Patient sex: M
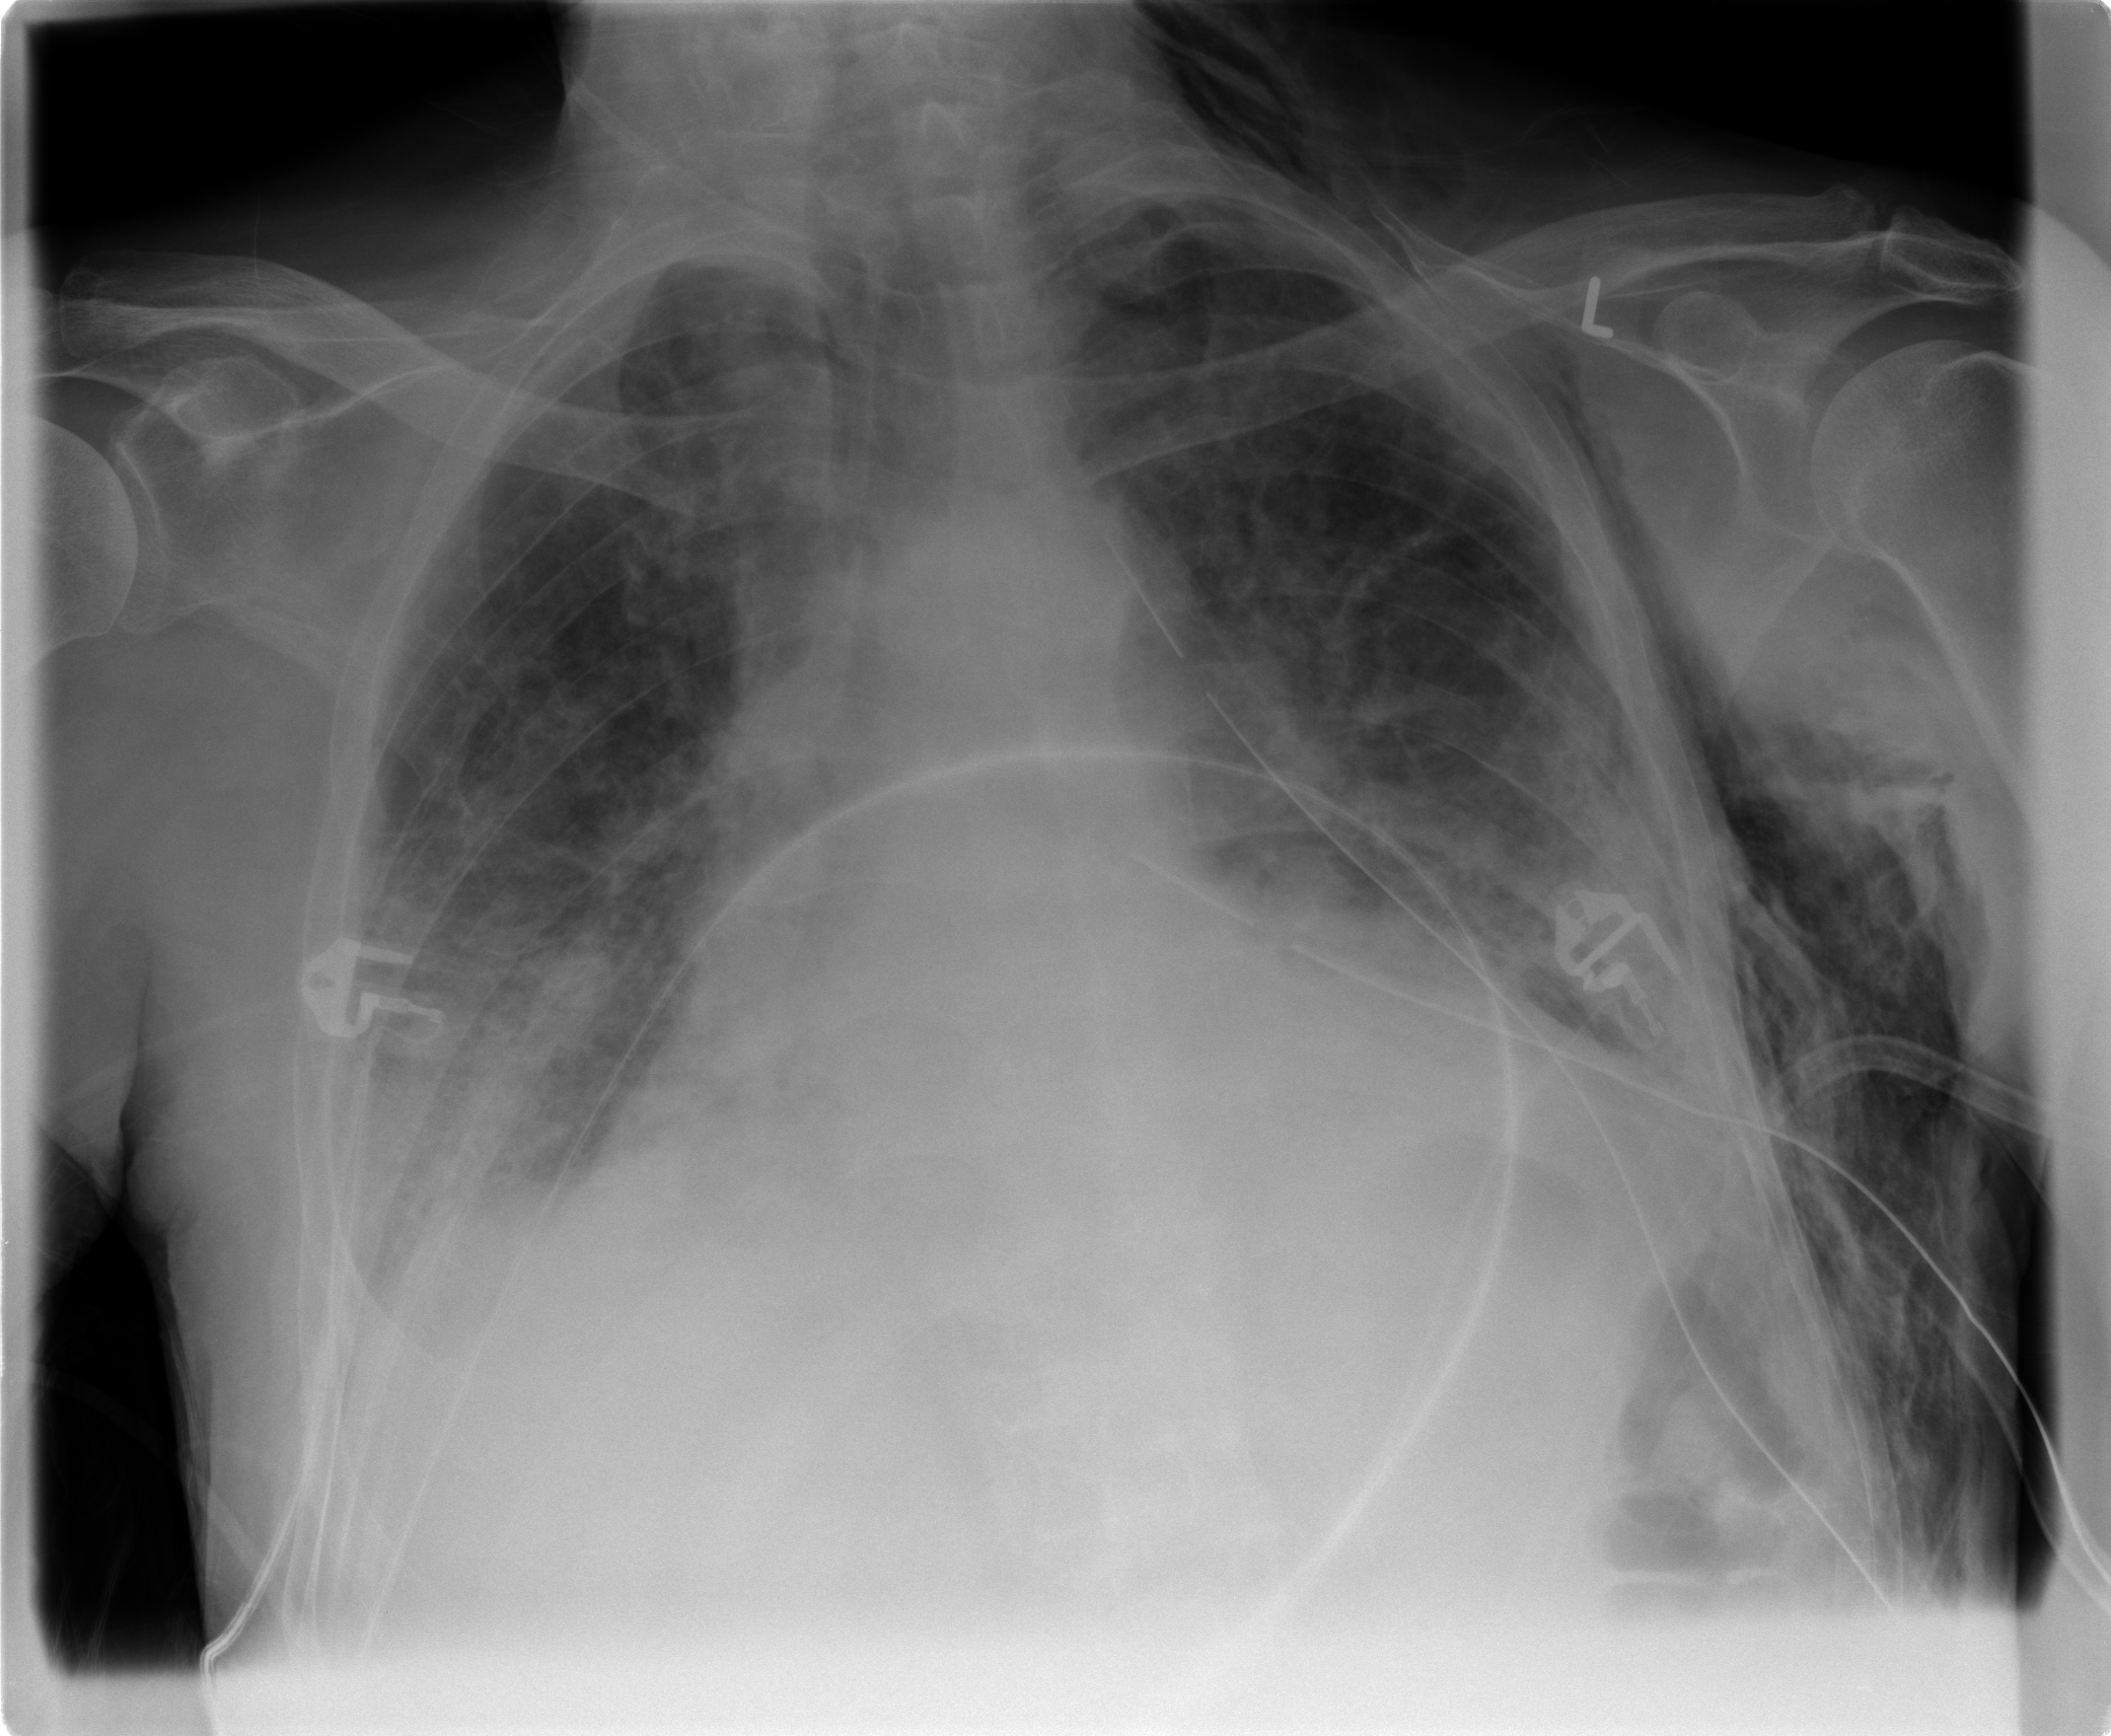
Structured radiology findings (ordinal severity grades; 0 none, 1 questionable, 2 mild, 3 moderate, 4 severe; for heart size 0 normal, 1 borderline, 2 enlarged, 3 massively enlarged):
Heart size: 2
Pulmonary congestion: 2
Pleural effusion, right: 2
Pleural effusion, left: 2
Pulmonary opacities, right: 2
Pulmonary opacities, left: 2
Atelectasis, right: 2
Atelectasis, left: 2